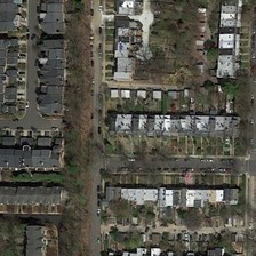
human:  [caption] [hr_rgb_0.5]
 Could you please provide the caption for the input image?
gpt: Both sides are lined with gray roofs.

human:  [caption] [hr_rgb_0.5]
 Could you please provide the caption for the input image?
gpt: On both sides of the road are rows of houses with grey roofs.

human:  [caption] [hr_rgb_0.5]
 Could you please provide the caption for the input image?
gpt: This area is a large leisure resort.

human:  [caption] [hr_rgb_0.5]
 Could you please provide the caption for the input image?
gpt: This area is a big leisure resort.

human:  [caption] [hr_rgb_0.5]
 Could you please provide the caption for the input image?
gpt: This area is a great place to relax.